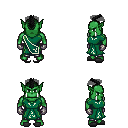
a pixel art fantasy rpg character, male body template, orc, green skin, sash dress, metal pants, black short mohawk hairstyle, metal gloves, gray slippers, four views (front, back, left, right), 2x2 character sprite sheet, small pixel art, hard edges, no anti-aliasing